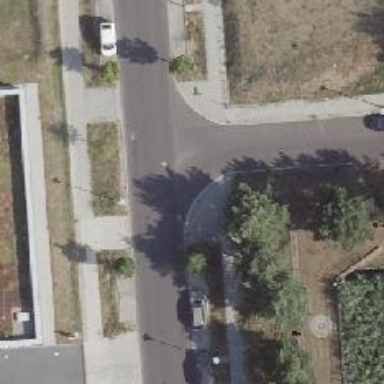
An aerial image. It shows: Unmarked crossing on footway.